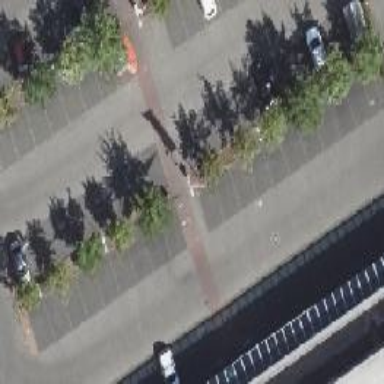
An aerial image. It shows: Parking space is available.